Question: I want to know how Internet Explorer creates low integrity un-trusted sandboxed child processes without calling CreateProcess API.
Here what I tried:
Opened the executable (iexplore.exe) in Windbg. At the time of initial BP hit i set a break point at Kernel32!CreateProcessA. Then i just let the main IE process run. I could see it's created sandboxed child processes (low integrity child iexplore.exe) in process explorer / process hacker utility, but it does not touch the CreateProcess break point.

I wanna know how IE does that.
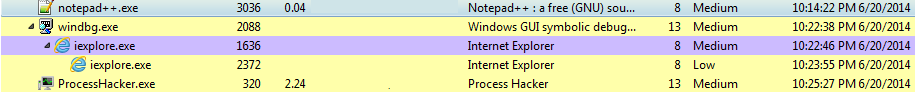
Answer: 'Kernel32!CreateProcessA' is at the top of the chain and is a wrapper to calls further down the chain
the final call that crosses the 'usermode kernelmode border is ntdll!NtCreateProcessEx' in api form and hacks can be used to burrow deeper and cross the border by setting up the stack and 'calling sysenter directly'
try setting breakpoints in 'kernel32!CreateProcessW' / 'kernel32!CreateProcessInternal' 'Advapi32!CreateProcessAsUser' / 'ntdll!ntCreateProcessEx' etc